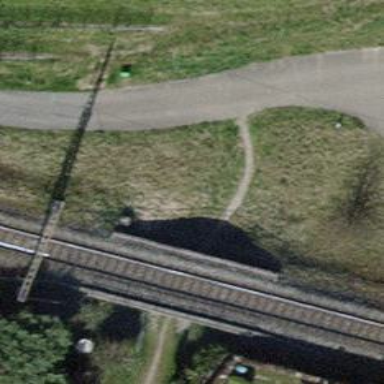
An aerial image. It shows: Footway tunnel.